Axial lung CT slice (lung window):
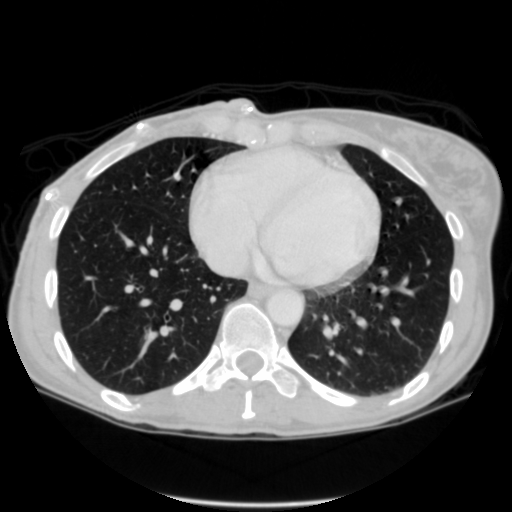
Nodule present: no